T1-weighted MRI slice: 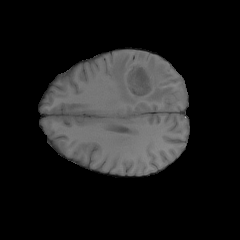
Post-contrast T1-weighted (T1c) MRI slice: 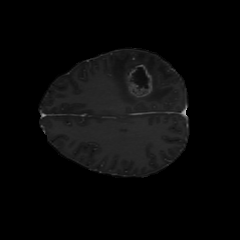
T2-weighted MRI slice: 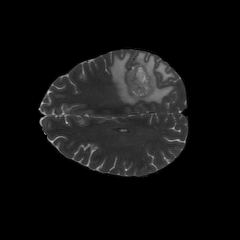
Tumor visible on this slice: yes